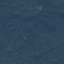
Label: Forest